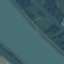
Land use / land cover class: River